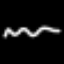
Label: squiggle